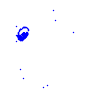
Particle: electron